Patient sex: M
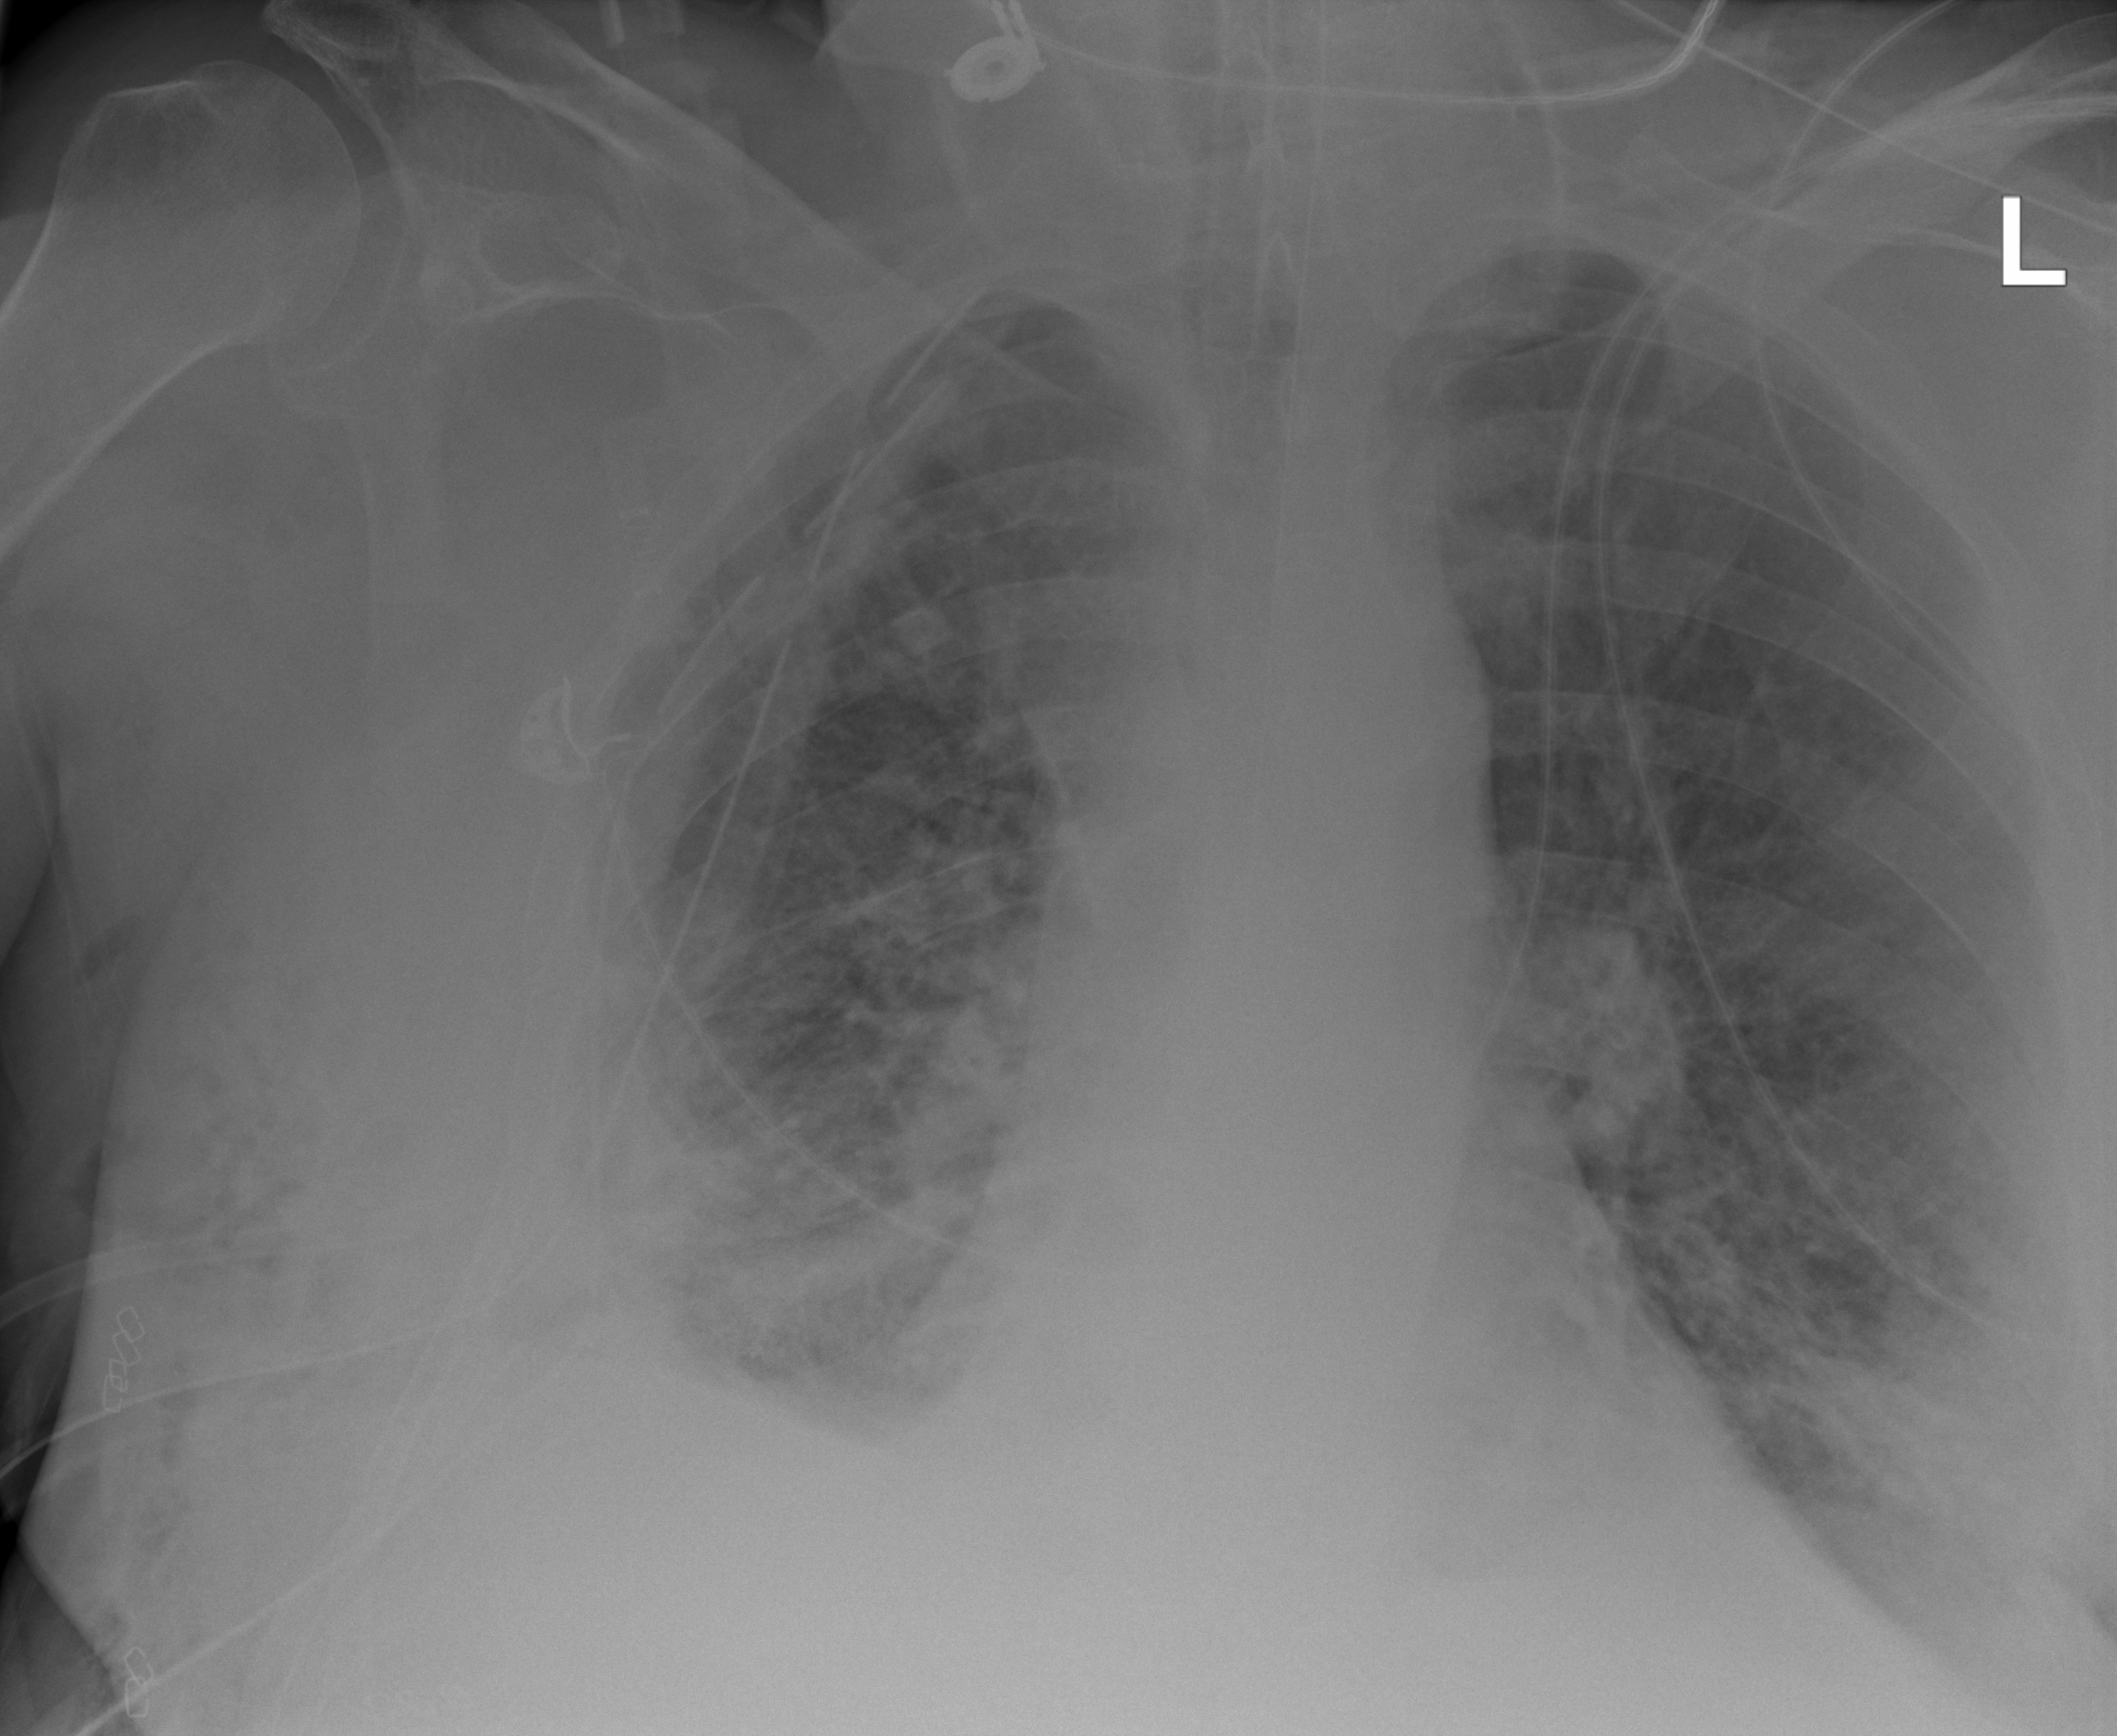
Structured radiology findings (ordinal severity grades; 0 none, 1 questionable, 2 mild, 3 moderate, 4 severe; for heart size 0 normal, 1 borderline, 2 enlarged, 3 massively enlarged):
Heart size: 2
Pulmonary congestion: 2
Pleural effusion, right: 3
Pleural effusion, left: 1
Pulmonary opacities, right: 3
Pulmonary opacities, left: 2
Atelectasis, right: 3
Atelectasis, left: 2